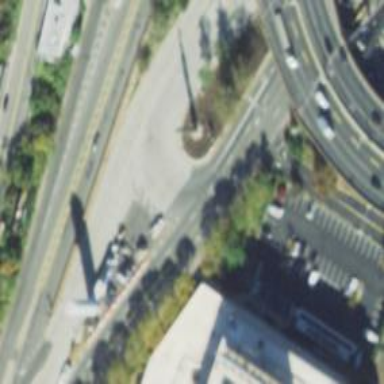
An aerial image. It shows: Primary highway with separate asphalt sidewalks.